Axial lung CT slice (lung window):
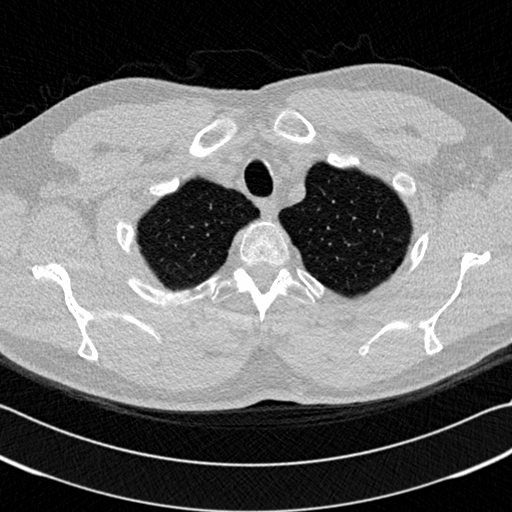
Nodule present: no